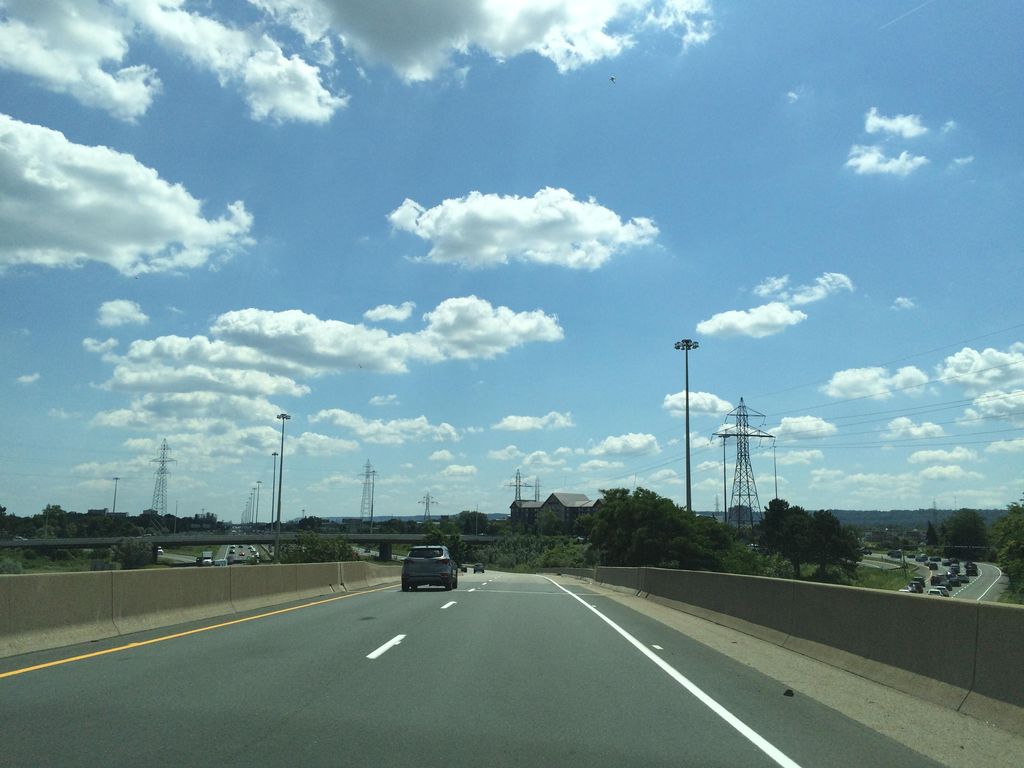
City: hamilton